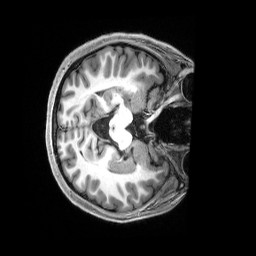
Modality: T1w
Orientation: axial
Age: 18
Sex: female
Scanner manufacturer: siemens
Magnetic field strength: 3 T
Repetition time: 2.5 s
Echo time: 0.00222 s